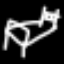
Label: bed